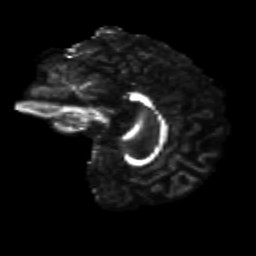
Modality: FA
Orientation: sagittal
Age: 22
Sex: male
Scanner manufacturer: siemens
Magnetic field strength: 3 T
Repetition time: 8.6 s
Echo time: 0.095 s